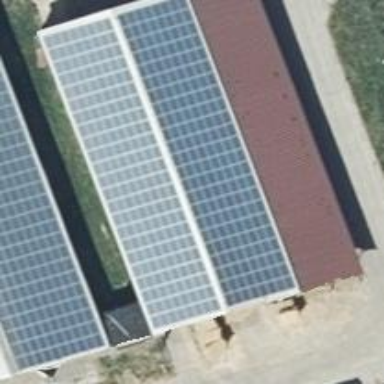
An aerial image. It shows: Small solar photovoltaic panel generator is producing electricity.